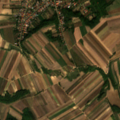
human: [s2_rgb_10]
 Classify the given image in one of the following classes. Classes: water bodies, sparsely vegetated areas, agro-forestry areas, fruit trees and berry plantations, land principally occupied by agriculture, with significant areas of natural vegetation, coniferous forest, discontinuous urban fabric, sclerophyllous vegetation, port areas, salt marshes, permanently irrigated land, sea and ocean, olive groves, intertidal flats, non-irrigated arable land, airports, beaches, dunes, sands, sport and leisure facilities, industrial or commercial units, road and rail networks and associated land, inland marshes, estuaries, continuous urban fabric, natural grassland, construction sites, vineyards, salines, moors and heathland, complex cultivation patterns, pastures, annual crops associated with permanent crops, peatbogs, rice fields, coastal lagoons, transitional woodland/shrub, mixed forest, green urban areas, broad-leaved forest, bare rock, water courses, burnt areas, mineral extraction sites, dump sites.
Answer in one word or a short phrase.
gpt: discontinuous urban fabric, non-irrigated arable land, complex cultivation patterns, land principally occupied by agriculture, with significant areas of natural vegetation, broad-leaved forest